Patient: sex M, age 64
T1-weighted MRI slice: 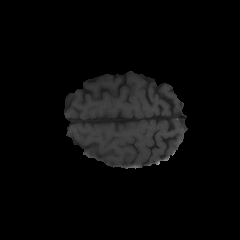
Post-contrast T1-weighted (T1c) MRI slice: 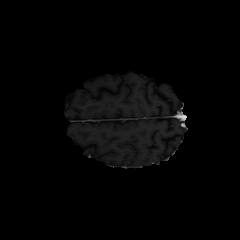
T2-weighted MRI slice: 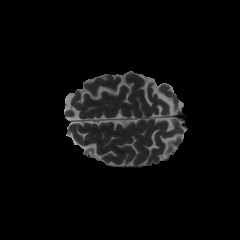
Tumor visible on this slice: no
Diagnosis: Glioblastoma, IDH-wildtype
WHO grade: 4